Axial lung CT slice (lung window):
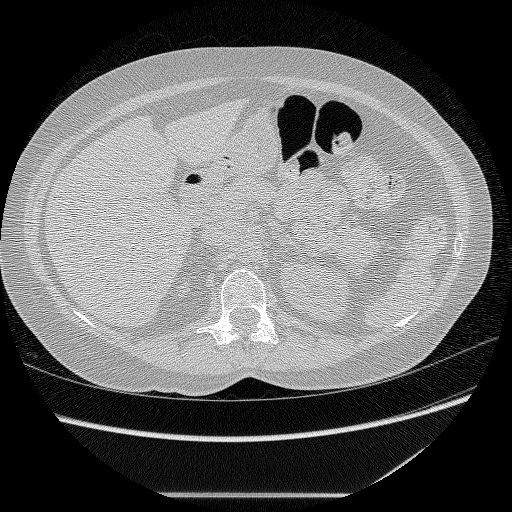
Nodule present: no